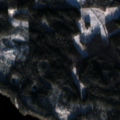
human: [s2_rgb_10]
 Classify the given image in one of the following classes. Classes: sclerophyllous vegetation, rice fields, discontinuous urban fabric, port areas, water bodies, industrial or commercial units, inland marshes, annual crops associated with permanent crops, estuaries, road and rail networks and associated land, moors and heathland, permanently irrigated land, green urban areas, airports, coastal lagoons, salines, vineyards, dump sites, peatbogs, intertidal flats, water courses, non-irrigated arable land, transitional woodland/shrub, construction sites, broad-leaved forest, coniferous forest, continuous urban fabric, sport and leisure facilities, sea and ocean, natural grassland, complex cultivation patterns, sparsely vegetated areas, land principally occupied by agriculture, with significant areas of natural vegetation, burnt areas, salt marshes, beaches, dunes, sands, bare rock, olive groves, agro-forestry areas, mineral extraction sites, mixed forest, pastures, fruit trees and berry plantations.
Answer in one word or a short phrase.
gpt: land principally occupied by agriculture, with significant areas of natural vegetation, coniferous forest, mixed forest, water bodies